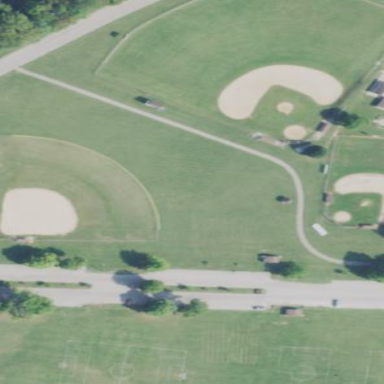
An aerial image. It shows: Baseball pitch for leisure land activities.